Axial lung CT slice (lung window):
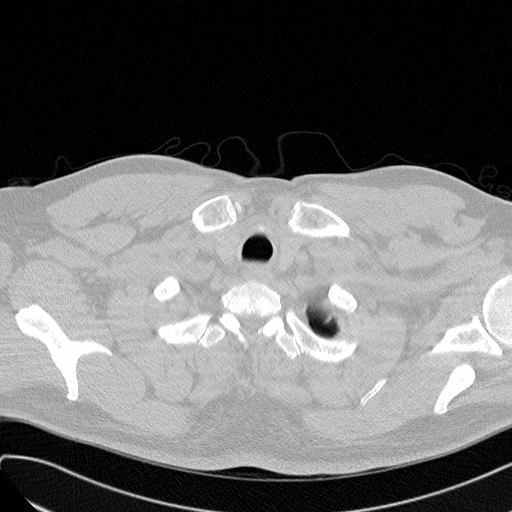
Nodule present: no